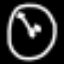
Label: clock